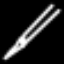
Label: pencil